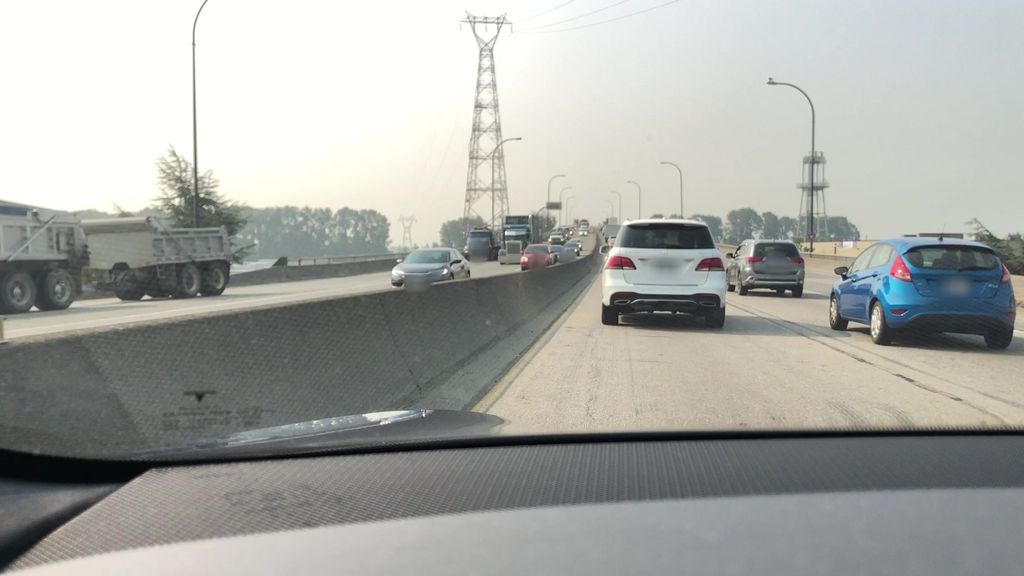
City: vancouver